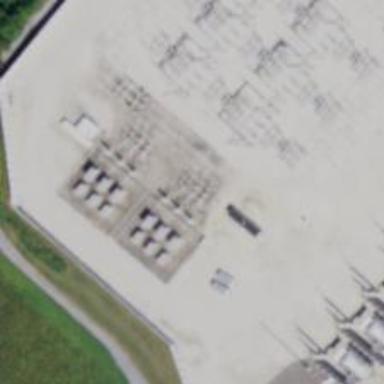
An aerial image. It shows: Switch for power supply.